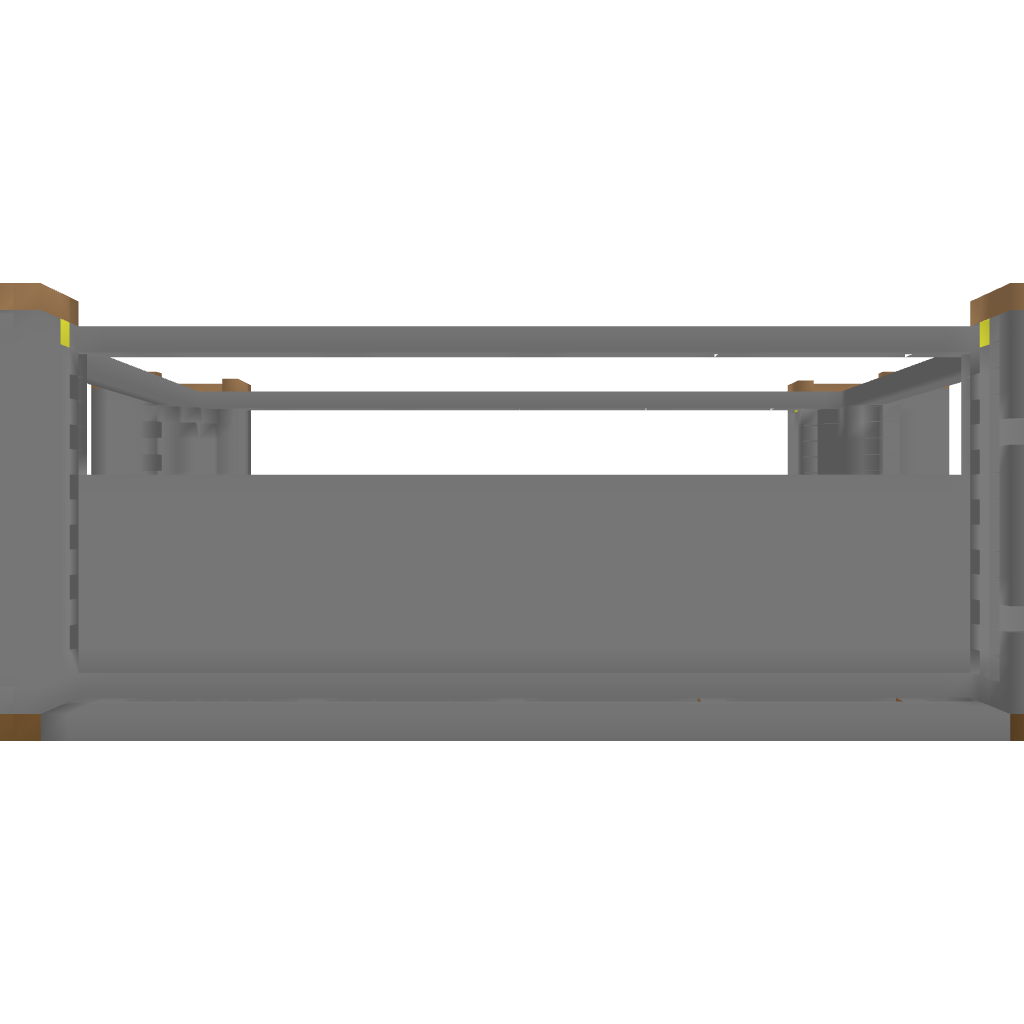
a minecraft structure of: castle-af-lol high quality